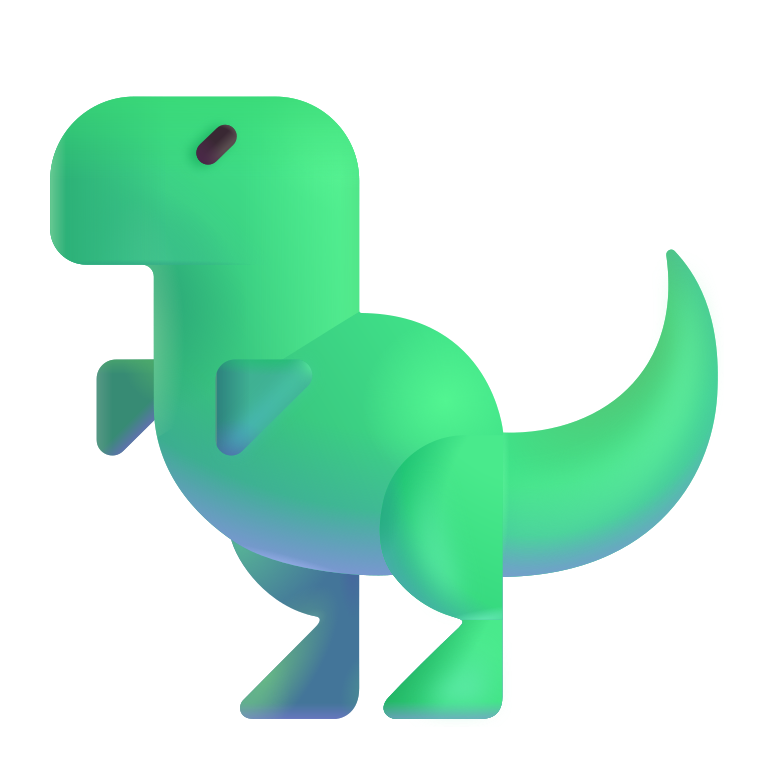
t rex color